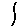
Label: line